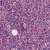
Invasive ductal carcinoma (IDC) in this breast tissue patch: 1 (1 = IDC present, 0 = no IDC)